Question: I've been having a go at Meteor. I want to use OAuth to authenticate users on my site as I do not want to implement the login features myself.
At the moment my website is very simple. A counter, where you click a button the counter increases by one. The idea being when a user goes to another machine and logs in their count is persisted.
I have followed the steps on <URL>.
1. meteor add accounts-twitter and meteor add accounts-ui
2. Added {{> loginButtons}} to HTML.
3. In Cloud9 terminal meteor --port $IP:$PORT
4. Followed the on screen instructions on apps.twitter.com
5. Set website abc-matthewcanty.c9.io/
6. Set callback URL http://0.0.0.0:8080/_oauth/twitter - this is what I am told to do.
7. Copied in API Key and API Secret
8. Chose pop-up based authentication and pressed save
Now when I click I get a pop up which says:
> This webpage is not availableERR_ADDRESS_INVALID
The address of the popup is as follows:
> 0.0.0.0:8080/_oauth/twitter/?requestTokenAndRedirect=true&state=eyJsb2dpblN......
that using 'abc-matthewcanty.c9.io/' as the Callback URL makes not difference.
Is this because I am using <URL> and there is a little more tinkering that I have to do?
The Meteor documentation provides no further steps. Probably assumes knowledge of OAuth as a prerequisite but does not state as such.
I visited the site suggested by @tomas-hromnik below:
<URL>
And updated the app settings in apps.twitter.com:
- <URL>
When I click on the button I don't know how to stop it from going to <URL>

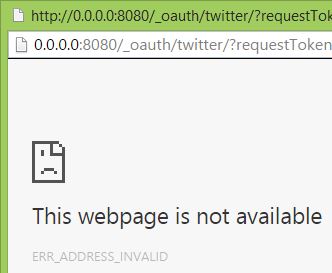
Answer: Here are the steps you need to do to make Twitter auth work with Meteor on Cloud9:
- - 'https://<workspace-name>-<username>.c9users.io'- '0.0.0.0:8080''ROOT_URL''$ export ROOT_URL='https://<workspace-name>-<username>.c9users.io/''
Please note that by default Meteor starts at port 3000, but you need to set the port to 8080 in order to make it work.